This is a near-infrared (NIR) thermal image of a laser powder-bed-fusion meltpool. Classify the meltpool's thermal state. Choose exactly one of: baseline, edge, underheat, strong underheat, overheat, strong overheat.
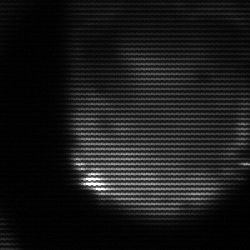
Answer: edge